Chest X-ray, AP view. Patient: 14 years old, sex M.
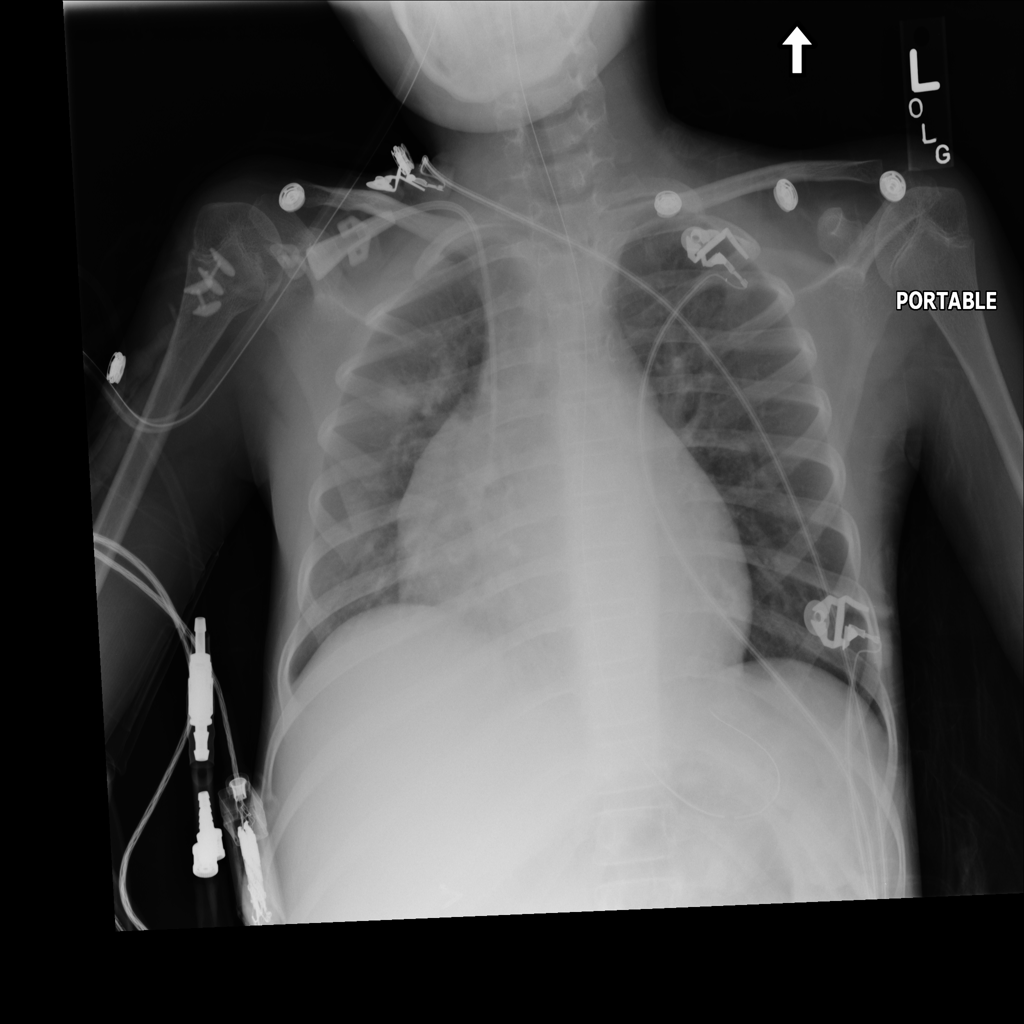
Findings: Cardiomegaly, Infiltration